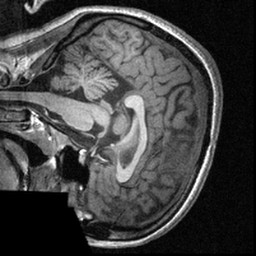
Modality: T1w
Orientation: sagittal
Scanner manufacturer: siemens
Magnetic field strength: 3 T
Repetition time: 1.57 s
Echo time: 0.00304 s